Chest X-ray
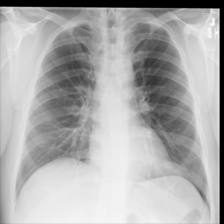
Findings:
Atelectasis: negative
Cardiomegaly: negative
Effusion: negative
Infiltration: negative
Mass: negative
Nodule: negative
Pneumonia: negative
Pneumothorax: negative
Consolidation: negative
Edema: negative
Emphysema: negative
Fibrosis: negative
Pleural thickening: negative
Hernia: negative